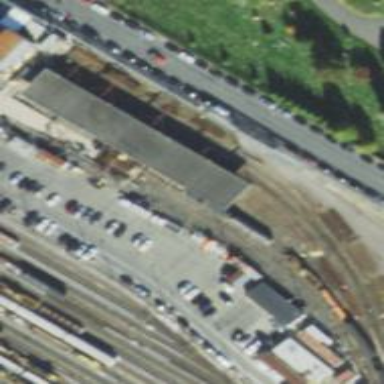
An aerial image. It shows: Railway service station.